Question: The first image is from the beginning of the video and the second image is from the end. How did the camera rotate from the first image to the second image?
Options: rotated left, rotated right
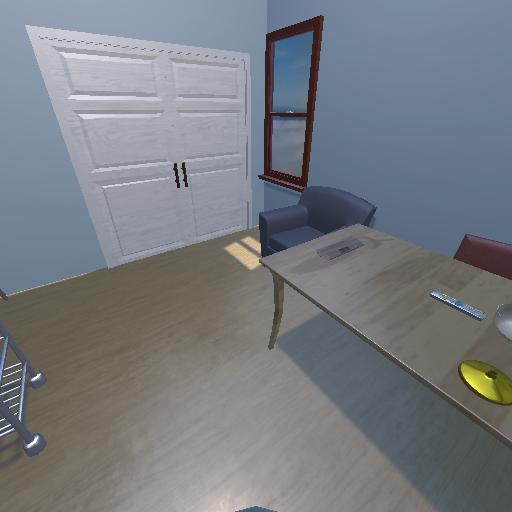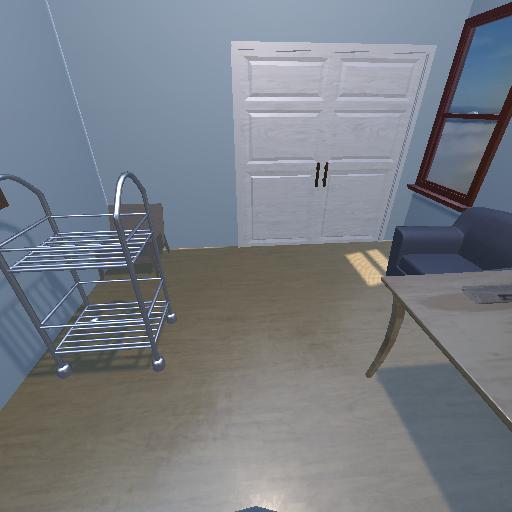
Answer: rotated left